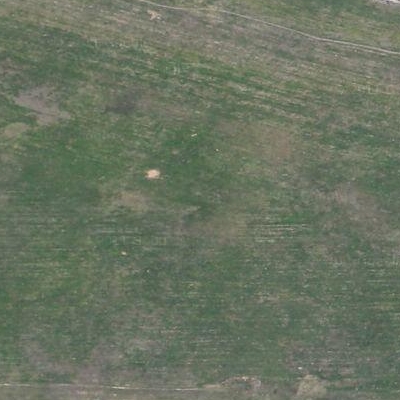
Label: aGrass